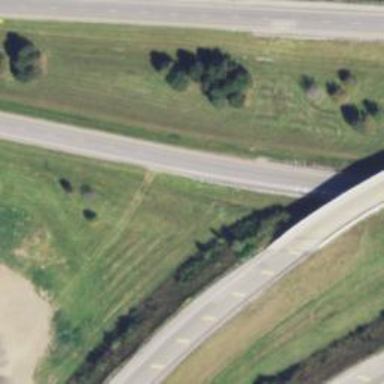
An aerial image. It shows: Asphalt motorway.